Aerial crown-view tile of a tropical tree (Barro Colorado Island, Panama), acquired 20241112:
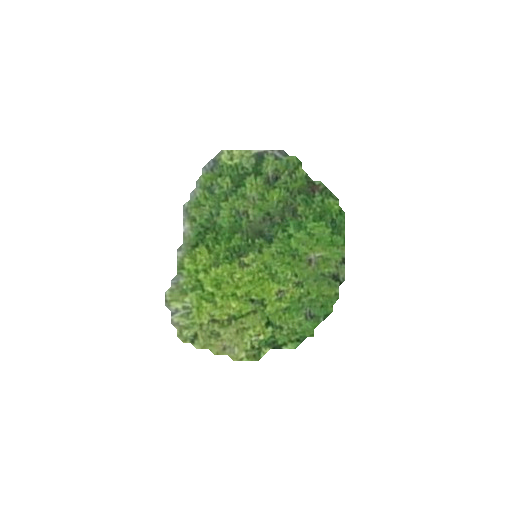
Species: Cassipourea elliptica
GBIF accepted scientific name: Cassipourea elliptica
Crown area: 45.213 m²